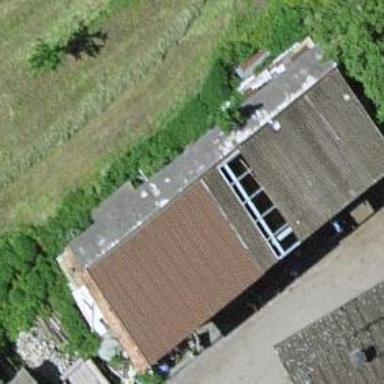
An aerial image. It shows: View of roof of building.